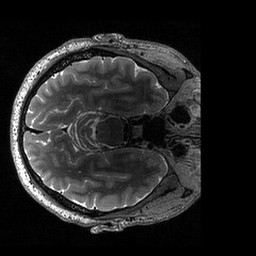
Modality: T2w
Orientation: axial
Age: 55
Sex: male
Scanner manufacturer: siemens
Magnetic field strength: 3 T
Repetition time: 3.2 s
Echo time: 0.564 s